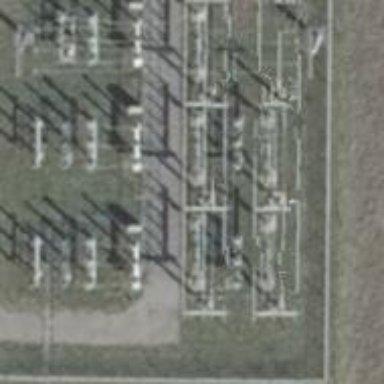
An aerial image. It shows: Power line with three cables.